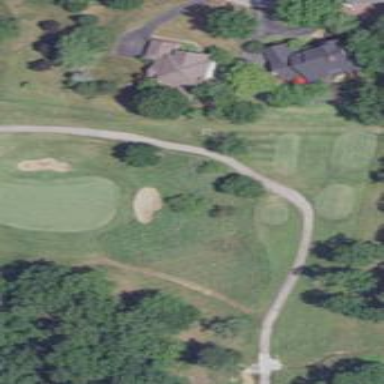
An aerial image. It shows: Golf rough area.